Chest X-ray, PA view. Patient: 54 years old, sex M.
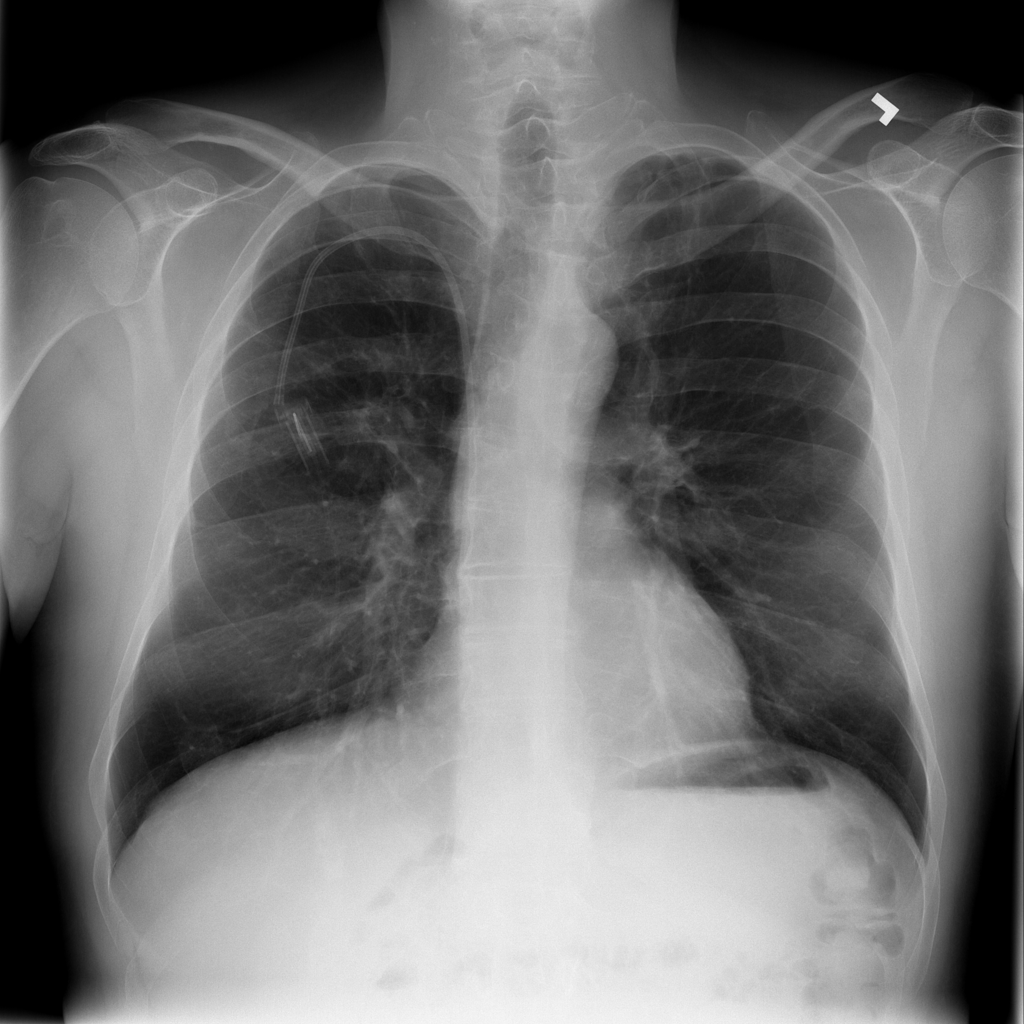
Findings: Infiltration